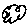
Label: cloud